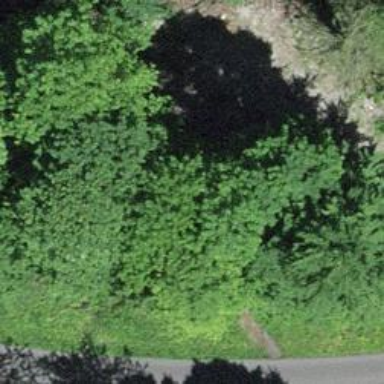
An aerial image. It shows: Path.